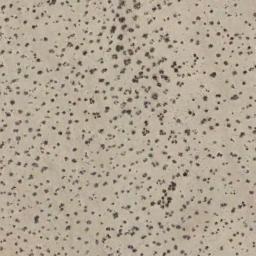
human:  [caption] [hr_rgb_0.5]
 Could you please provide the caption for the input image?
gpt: Chaparral is evenly and sparsely distributed on the sand .

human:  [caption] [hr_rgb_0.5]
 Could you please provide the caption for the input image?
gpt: The chaparral is consist of many bushes on the desert .

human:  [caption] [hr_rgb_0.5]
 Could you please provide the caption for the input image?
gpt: A lot of dense chaparrals grow in the desert .

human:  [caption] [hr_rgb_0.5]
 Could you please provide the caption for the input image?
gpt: The chaparral is approximately evenly distributed .

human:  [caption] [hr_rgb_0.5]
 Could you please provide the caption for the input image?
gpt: There are several trees and some weeds in this desert .